Interaction volume radius: 5 \u00c5
Interaction volume height: 25 \u00c5
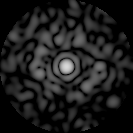
Disorder parameter: 0.844